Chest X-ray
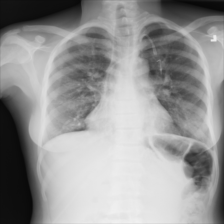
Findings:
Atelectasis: negative
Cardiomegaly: negative
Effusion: negative
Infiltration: positive
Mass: negative
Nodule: negative
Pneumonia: negative
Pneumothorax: negative
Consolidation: negative
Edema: negative
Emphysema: negative
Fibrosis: negative
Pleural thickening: negative
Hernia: negative